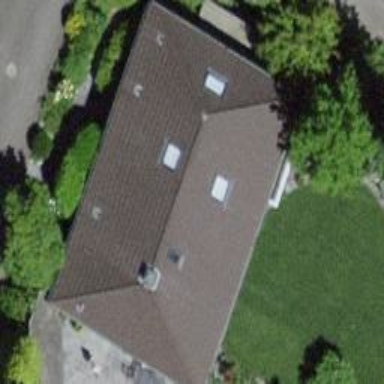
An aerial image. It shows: Hipped-roof house with roof tiles.